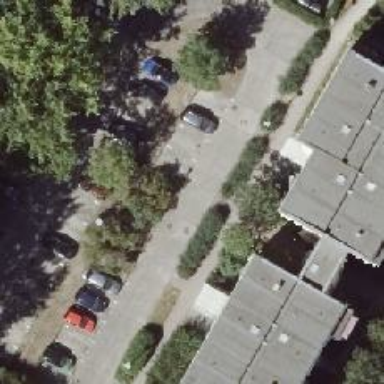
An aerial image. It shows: Footway.